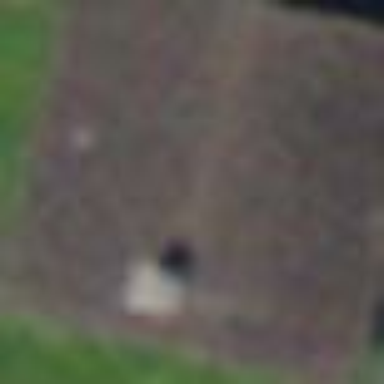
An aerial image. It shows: Shed building.